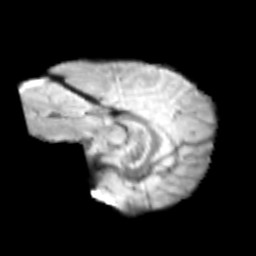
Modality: T2w
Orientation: sagittal
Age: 13
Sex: female
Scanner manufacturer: siemens
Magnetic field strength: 3 T
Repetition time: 3.8 s
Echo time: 0.07 s